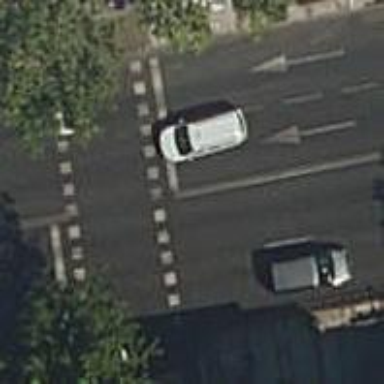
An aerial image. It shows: Zebra crossing with traffic signals.